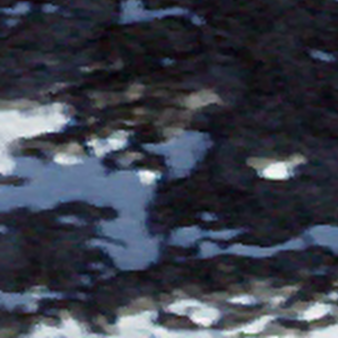
Label: other